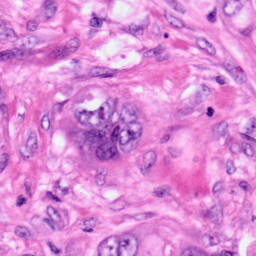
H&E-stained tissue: Pancreatic